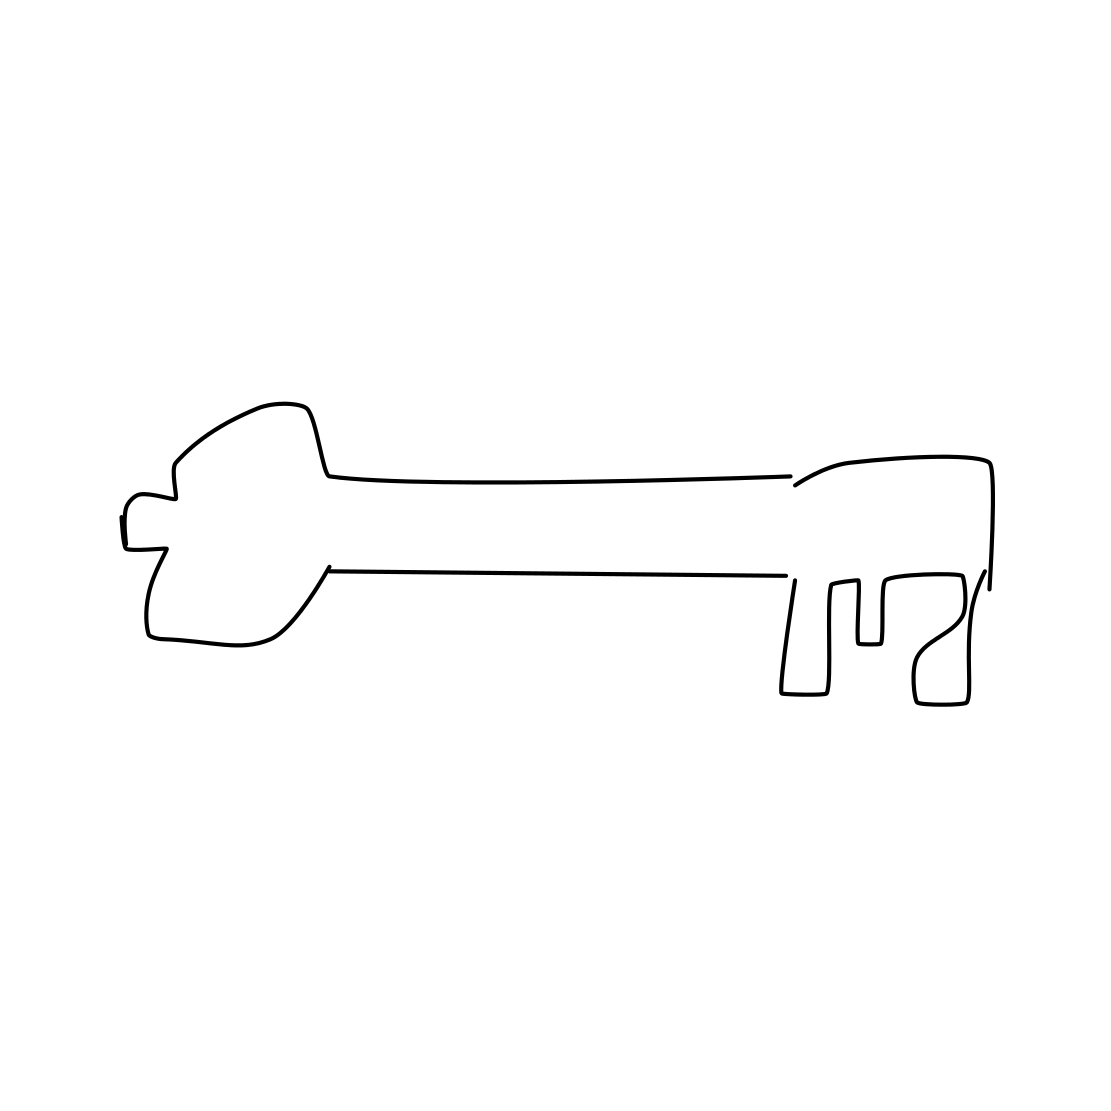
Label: key